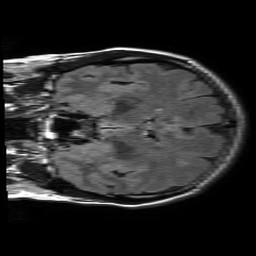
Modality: FLAIR
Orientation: coronal
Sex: female
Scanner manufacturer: philips
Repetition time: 11 s
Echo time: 0.125 s